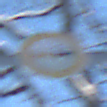
Verkehrszeichen: Ueberholverbot
Umgebung: Outdoor, Nature
Tageszeit: MorningAfternoon
Wetter: Clear
Licht: Natural
Jahreszeit: Winter
Kontrast: LowContrast